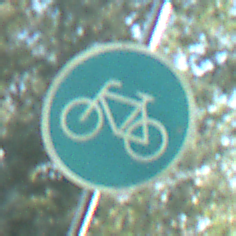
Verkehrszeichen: Radweg
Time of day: MorningAfternoon
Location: Outdoor (Nature)
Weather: Clear
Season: NotSpecified
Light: Natural